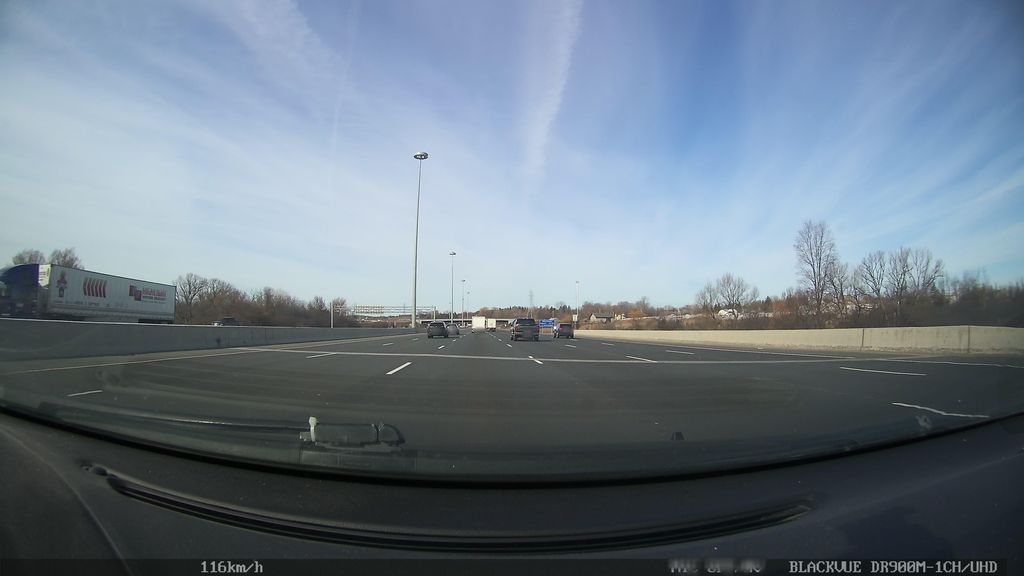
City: kitchener-waterloo